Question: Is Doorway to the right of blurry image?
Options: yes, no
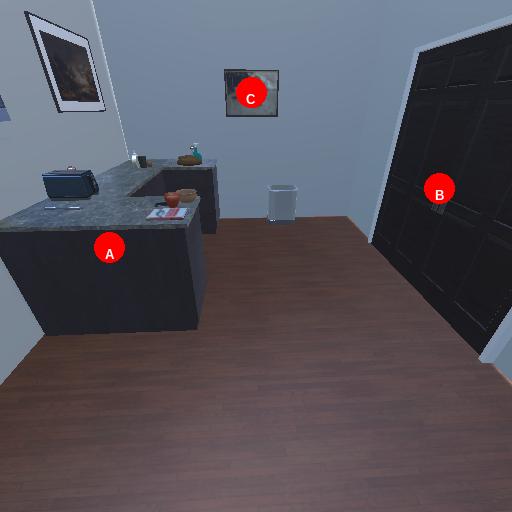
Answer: yes